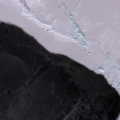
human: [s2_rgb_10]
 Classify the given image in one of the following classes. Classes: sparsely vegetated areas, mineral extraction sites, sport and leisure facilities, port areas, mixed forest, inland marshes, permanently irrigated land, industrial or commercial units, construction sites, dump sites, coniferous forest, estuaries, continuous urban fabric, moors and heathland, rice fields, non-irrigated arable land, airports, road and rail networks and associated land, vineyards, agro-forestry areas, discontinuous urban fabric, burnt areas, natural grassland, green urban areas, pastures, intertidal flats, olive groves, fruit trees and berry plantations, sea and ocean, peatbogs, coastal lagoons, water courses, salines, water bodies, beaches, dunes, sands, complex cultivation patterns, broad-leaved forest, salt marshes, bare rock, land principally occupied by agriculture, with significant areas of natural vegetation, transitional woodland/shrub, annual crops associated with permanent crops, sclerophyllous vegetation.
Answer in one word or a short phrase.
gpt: sea and ocean